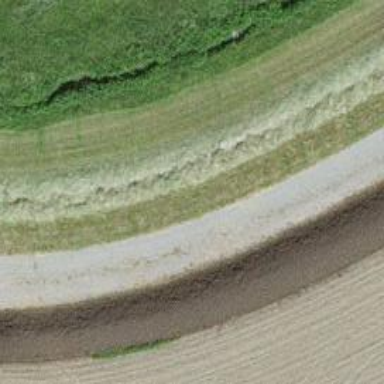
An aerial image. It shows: Dirt track road with grade2 tracktype.